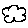
Label: cloud